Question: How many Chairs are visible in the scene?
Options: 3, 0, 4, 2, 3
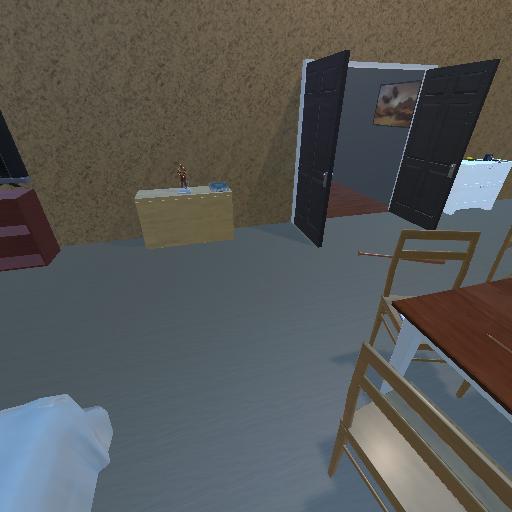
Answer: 3